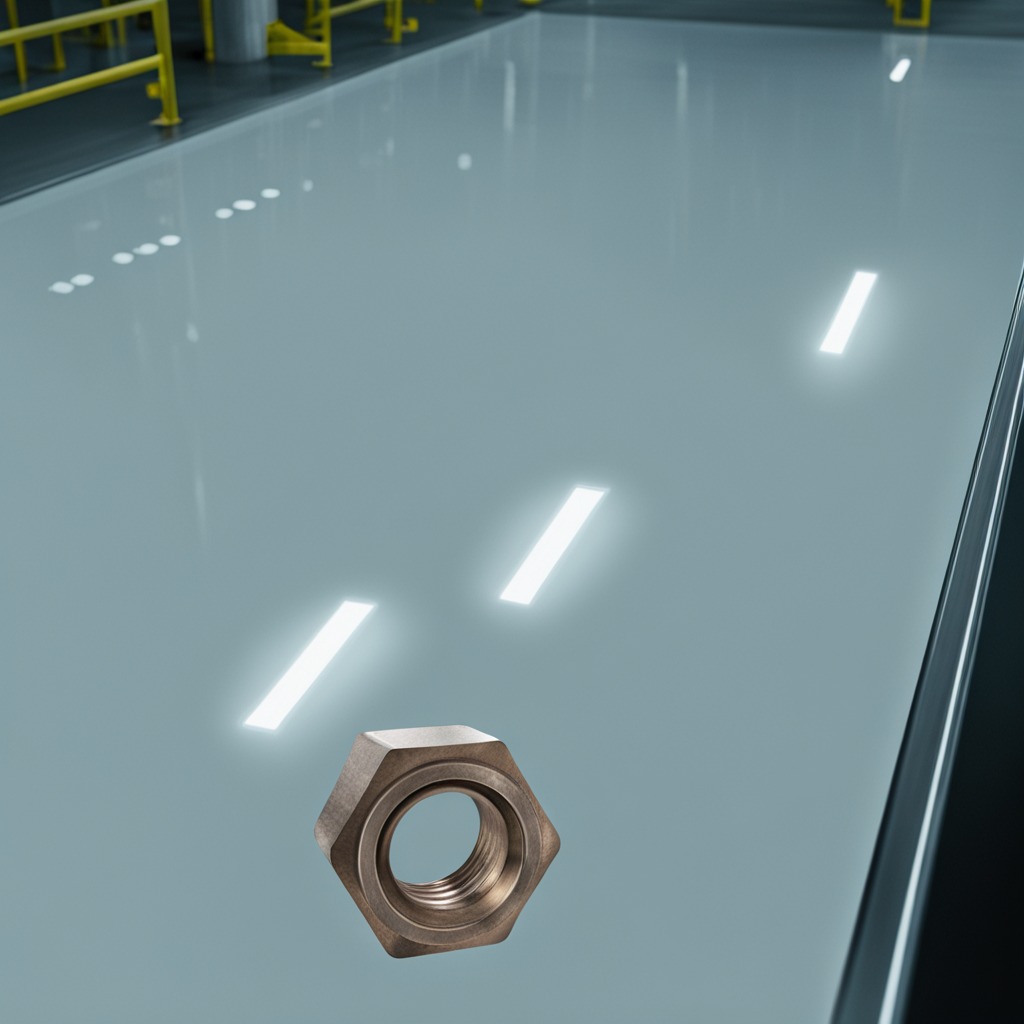
A metal nut is lying on a high-gloss table in a ship maintenance bay industrial lighting.